Interaction volume radius: 10 \u00c5
Interaction volume height: 25 \u00c5
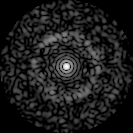
Disorder parameter: 0.8333